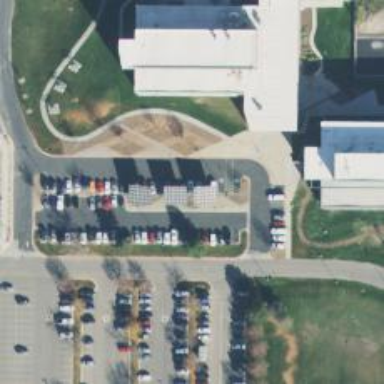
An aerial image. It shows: Parking space is available.